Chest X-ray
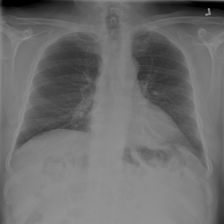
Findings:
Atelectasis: negative
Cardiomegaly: negative
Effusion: negative
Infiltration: negative
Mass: negative
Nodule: negative
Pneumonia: negative
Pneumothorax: negative
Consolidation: negative
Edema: negative
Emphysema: negative
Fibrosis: negative
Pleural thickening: negative
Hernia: negative